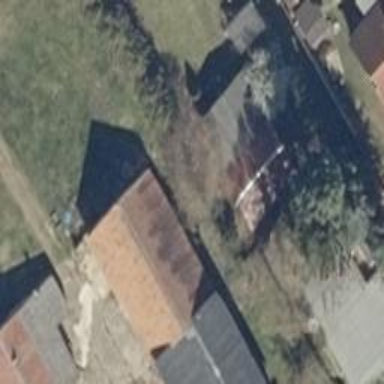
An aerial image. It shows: Simple house.